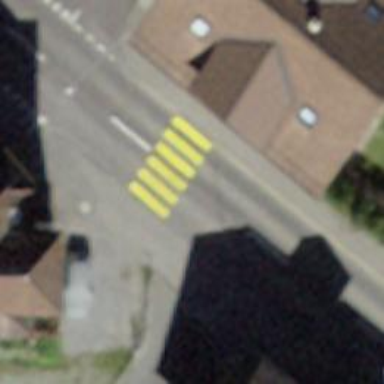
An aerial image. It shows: Marked crossing on the road.